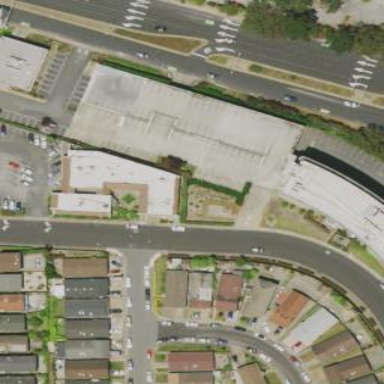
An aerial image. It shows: Retail area.